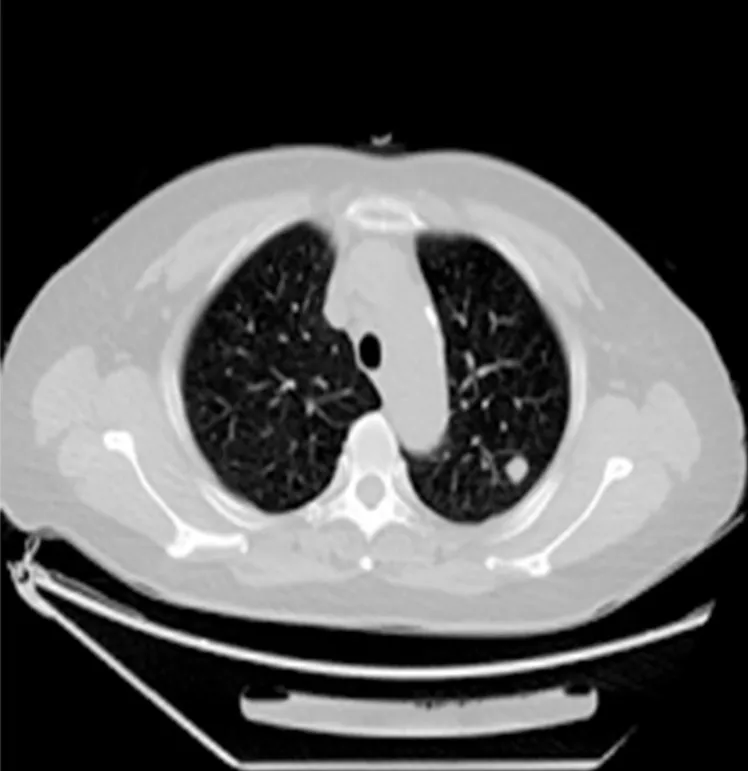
Chest CT showed that a soft tissue nodule in the left upper lobe with lobulated contours, inhomogeneous density, and calcifications is visible inside, and the largest cross-sectional dimension of the mass was 1.0 cm x 1.1 cm.
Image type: radiology (ct)